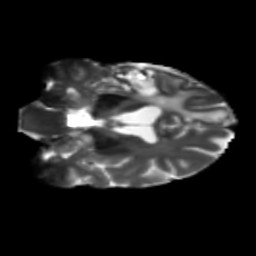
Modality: T2w
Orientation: coronal
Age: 49
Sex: male
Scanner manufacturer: siemens
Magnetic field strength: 3 T
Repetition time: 5.25 s
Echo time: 0.08 s